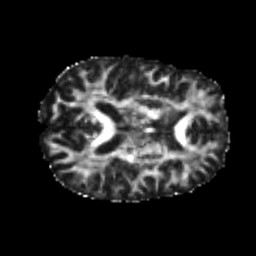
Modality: FA
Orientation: axial
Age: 23
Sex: male
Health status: healthy
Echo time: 0.074 s